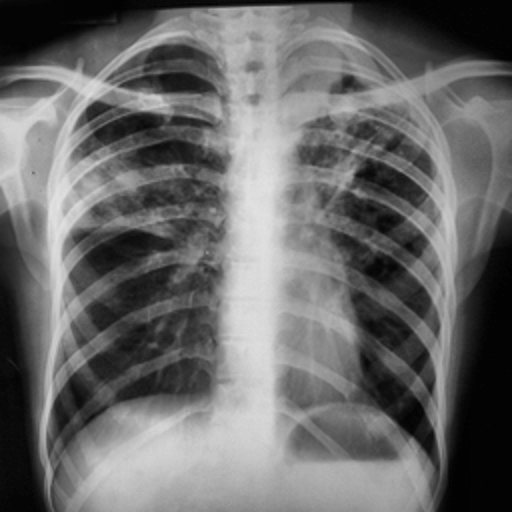
Finding: TUBERCULOSIS